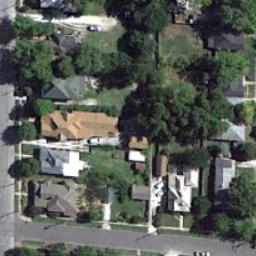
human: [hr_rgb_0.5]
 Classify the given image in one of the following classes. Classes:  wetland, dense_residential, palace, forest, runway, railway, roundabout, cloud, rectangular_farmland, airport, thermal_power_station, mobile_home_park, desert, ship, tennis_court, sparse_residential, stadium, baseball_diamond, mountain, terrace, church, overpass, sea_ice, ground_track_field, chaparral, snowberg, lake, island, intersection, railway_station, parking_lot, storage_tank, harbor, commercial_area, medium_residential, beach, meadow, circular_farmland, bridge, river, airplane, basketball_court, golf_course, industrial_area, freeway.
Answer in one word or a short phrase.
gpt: medium_residential